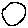
Label: circle